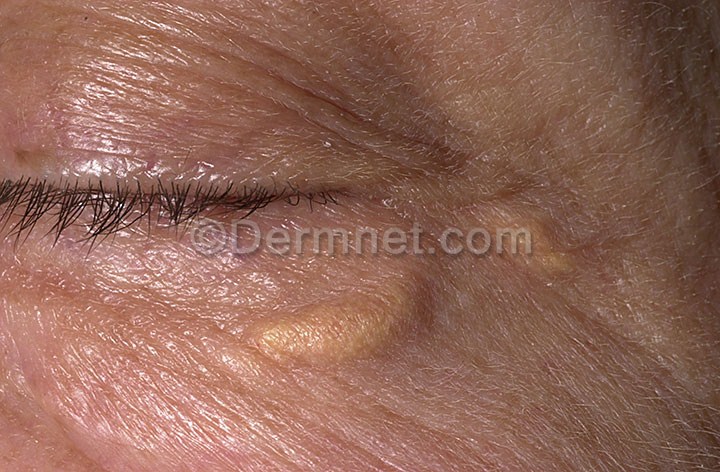
Disease: Systemic Disease